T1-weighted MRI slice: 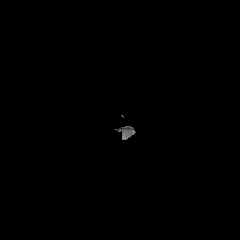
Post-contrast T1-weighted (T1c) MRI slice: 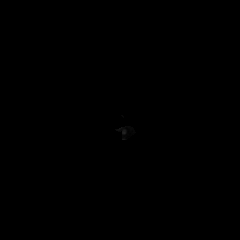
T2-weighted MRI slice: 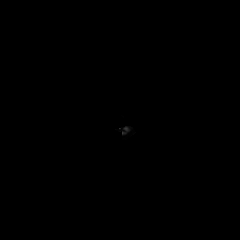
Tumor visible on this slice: no